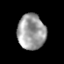
Tissue: prostate
Cell type: Fibroblasts
Senescence score: 0.8449
Nuclear area (px): 971
Mean DAPI intensity: 157.549